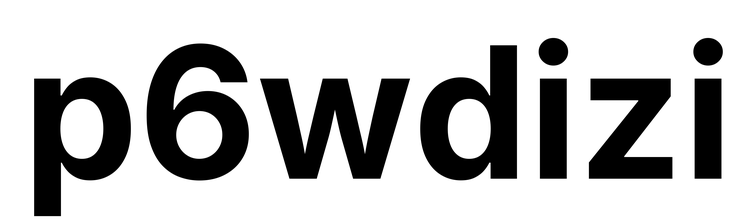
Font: Inter_Bold